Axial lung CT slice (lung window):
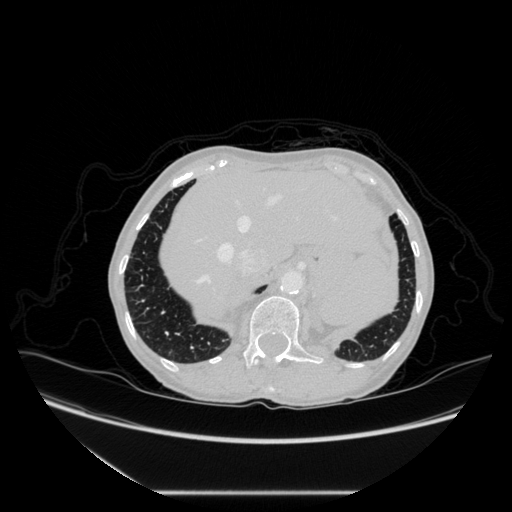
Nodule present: no